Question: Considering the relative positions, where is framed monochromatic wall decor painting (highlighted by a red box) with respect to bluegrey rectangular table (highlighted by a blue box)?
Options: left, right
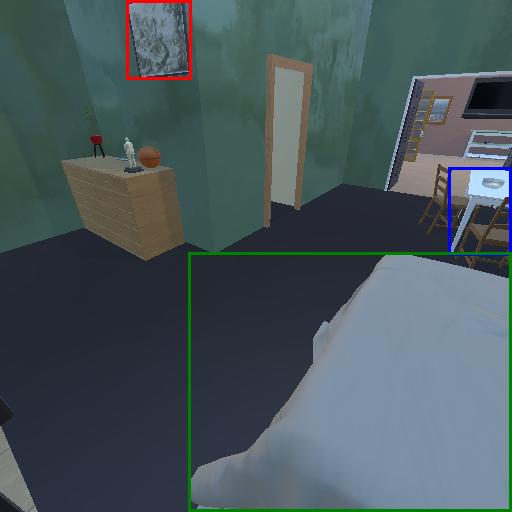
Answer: left